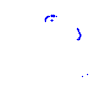
Particle: proton